Question: I have a picturebox with an image and a transparant label placed on top of it.

The backcolor of the label is ARGB=(0, 255, 255, 255) which is transparent.
how can i get the color behind the label? e.g. RGB=(255,0,0)
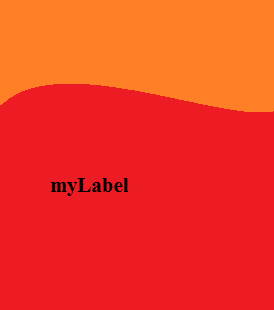
Answer: I am not sure if fully understand your question. but if you need a color of image where the label is located then you may try out this-
'''
Bitmap bitmap = new Bitmap(pictureBox1.Image);
Color colorAtPoint = bitmap.GetPixel(label1.Location.X, label1.Location.Y);
'''